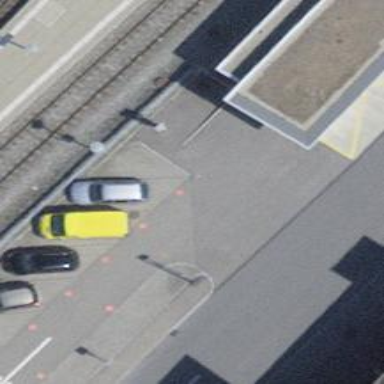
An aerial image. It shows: Road serving as parking aisle.